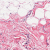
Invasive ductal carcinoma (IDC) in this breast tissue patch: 0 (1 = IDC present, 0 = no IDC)